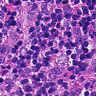
Metastatic tissue present: no